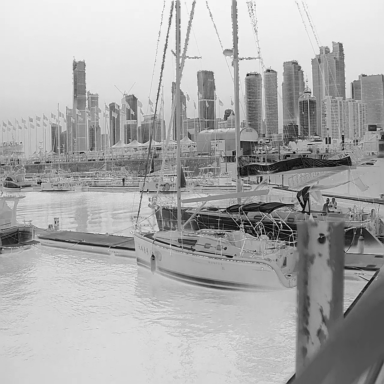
There are five objects shown in the infrared image, including two canoes, and three sailboats.